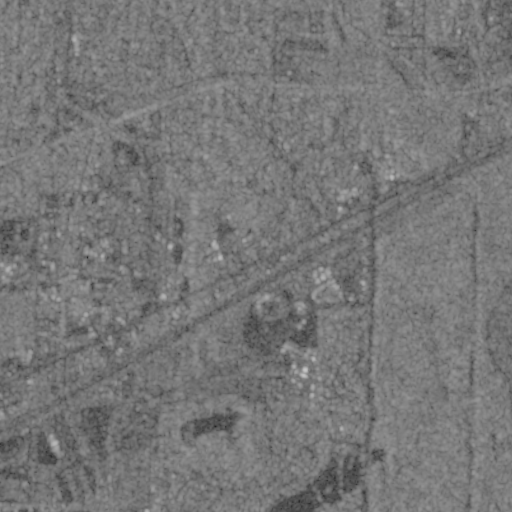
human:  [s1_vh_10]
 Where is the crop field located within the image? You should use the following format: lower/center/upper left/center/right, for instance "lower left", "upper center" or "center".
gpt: The crop field is located in the left of the image.
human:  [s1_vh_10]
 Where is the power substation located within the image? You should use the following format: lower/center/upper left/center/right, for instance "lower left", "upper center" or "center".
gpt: The power substation is located in the lower left of the image.
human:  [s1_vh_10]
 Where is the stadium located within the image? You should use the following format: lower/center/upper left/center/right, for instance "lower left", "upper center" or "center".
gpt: The stadium is located in the center left of the image.
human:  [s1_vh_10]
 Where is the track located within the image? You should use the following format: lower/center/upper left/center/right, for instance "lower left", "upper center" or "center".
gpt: The track is located in the upper right of the image.
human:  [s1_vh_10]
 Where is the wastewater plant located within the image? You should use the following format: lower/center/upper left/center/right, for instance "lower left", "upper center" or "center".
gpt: The wastewater plant is located in the lower left of the image.
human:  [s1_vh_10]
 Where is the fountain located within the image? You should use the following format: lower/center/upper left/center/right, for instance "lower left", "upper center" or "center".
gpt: The fountain is located in the center of the image.
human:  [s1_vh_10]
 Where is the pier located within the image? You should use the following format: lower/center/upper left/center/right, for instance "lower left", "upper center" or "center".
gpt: The pier is located in the lower center of the image.
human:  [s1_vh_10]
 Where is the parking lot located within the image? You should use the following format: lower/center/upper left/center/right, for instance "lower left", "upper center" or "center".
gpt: There is no parking lot in the image.

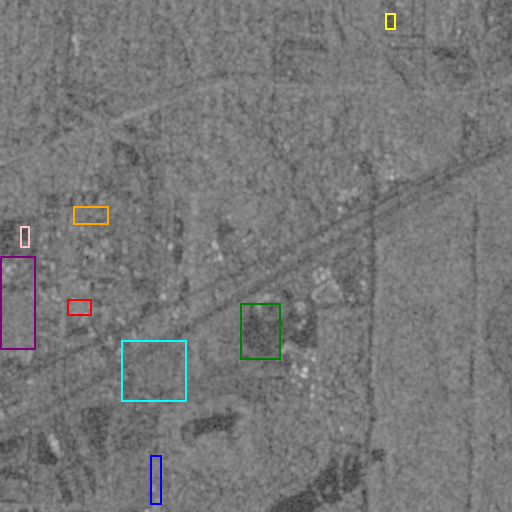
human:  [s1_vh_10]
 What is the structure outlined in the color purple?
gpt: The structure outlined in purple is a crop field.
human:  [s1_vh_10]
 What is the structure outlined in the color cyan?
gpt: The structure outlined in cyan is a park.
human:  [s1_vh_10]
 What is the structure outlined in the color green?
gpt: The structure outlined in green is a parking lot.
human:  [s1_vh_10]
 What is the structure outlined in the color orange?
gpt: The structure outlined in orange is a power substation.
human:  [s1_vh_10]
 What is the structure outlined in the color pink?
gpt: The structure outlined in pink is a stadium.
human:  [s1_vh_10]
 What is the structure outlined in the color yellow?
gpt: The structure outlined in yellow is a track.
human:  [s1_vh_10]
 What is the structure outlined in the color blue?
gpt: The structure outlined in blue is a wastewater plant.
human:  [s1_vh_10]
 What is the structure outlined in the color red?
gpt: The structure outlined in red is a building.
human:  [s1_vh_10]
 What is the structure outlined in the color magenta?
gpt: There is no magenta outline.